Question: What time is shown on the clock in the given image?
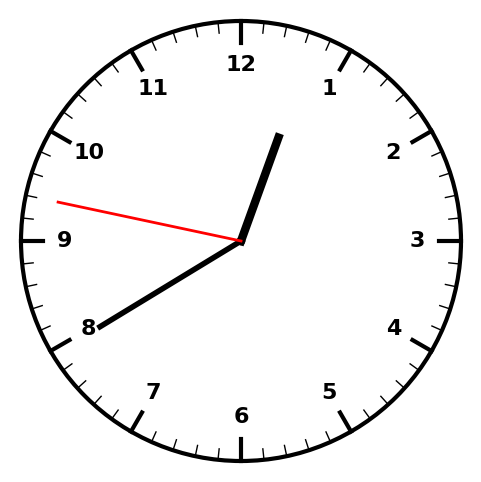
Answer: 12:39:47